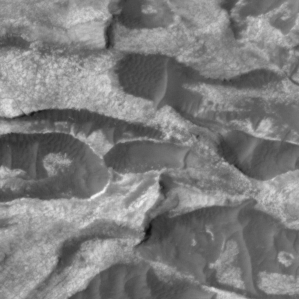
Label: non_frost